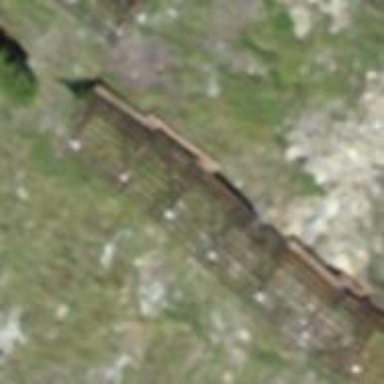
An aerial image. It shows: Snow fence that is man-made.